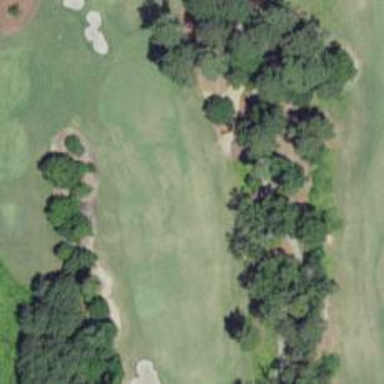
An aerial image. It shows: View of golf hole.